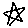
Label: star